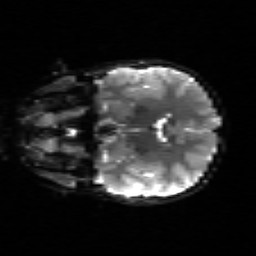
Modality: sbref
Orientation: coronal
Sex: female
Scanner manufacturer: siemens
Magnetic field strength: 3 T
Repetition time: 5 s
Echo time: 0.071 s